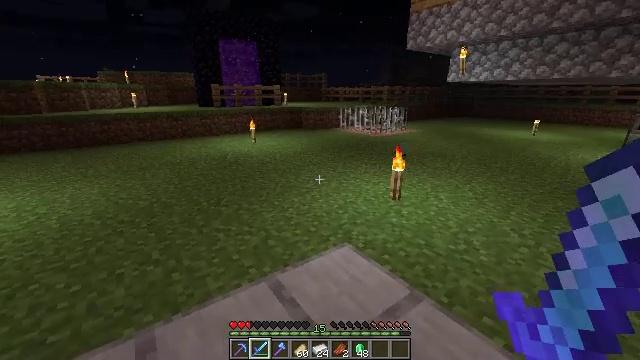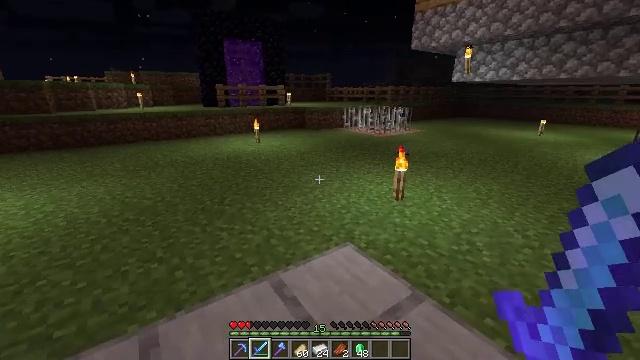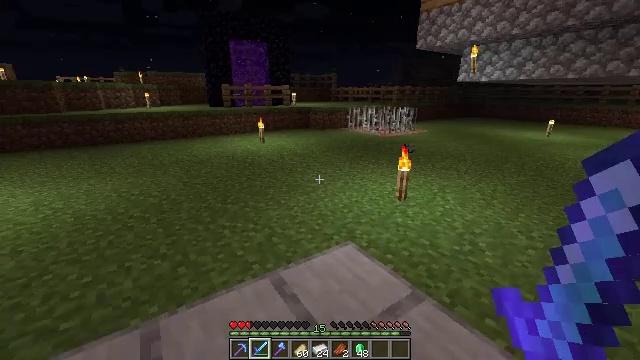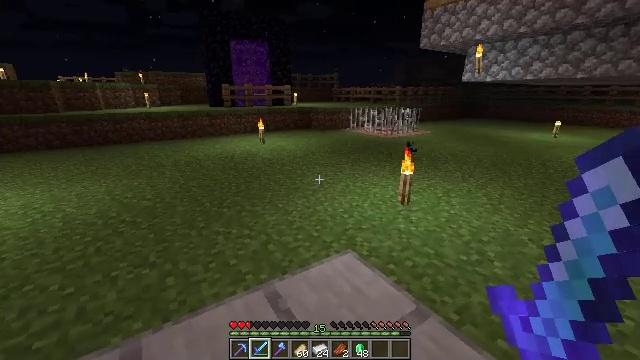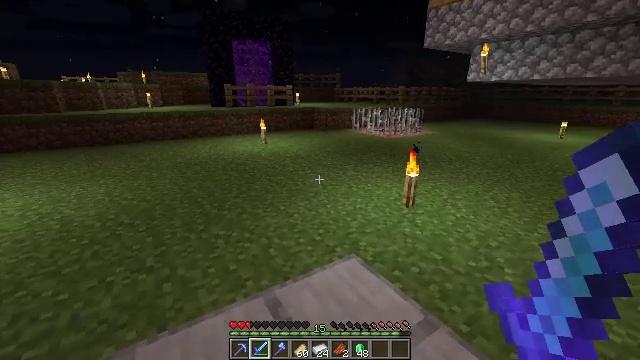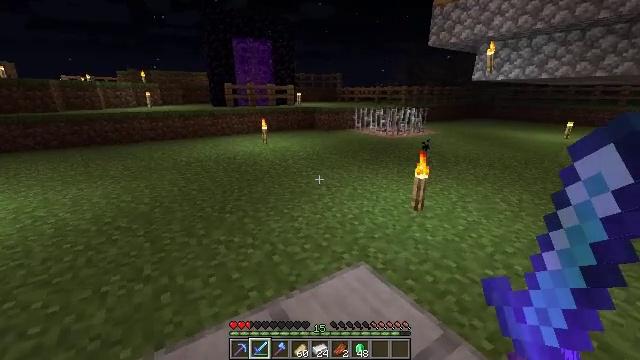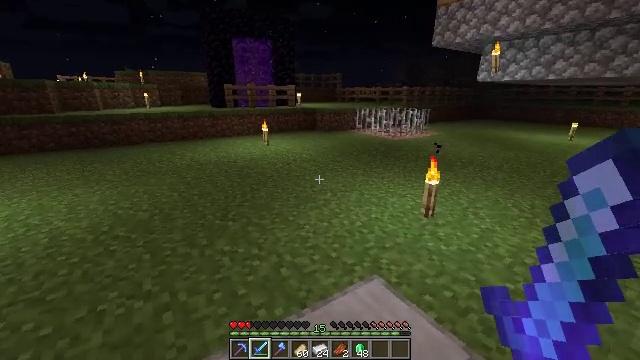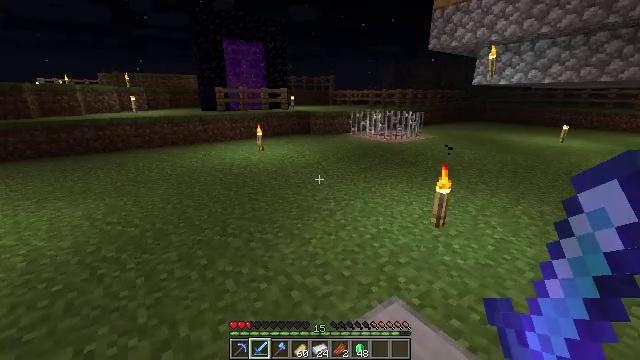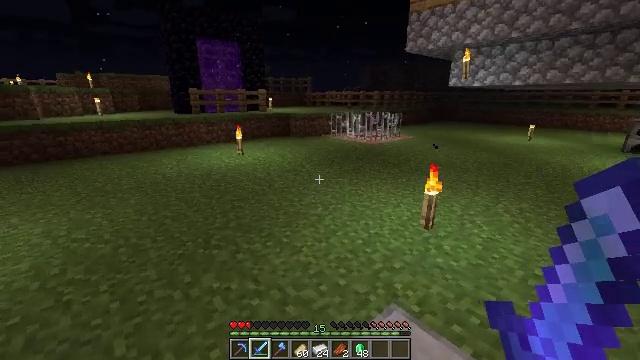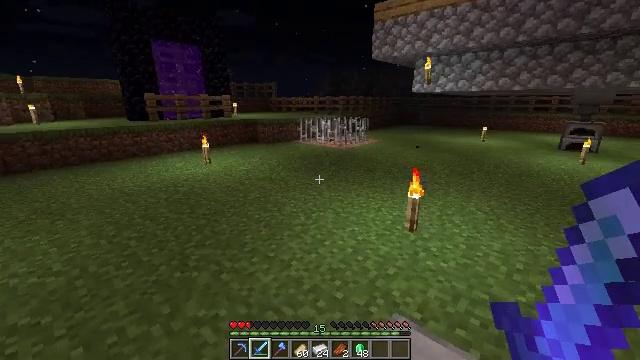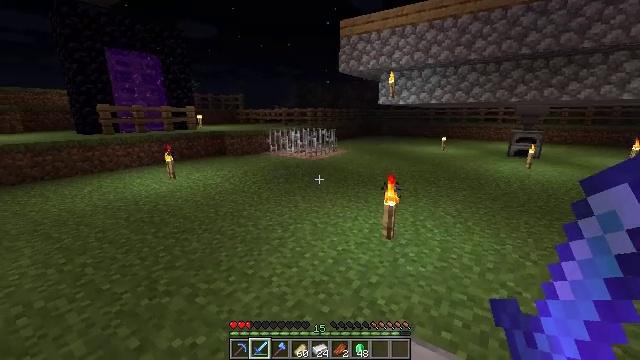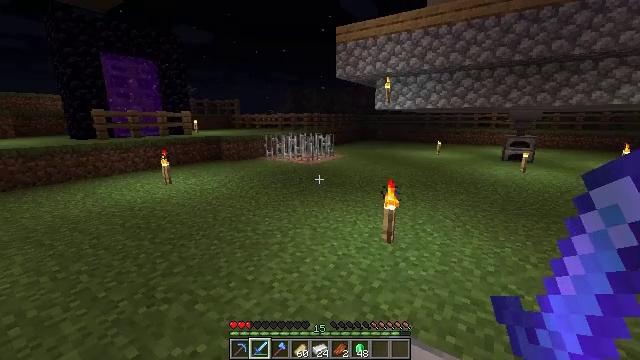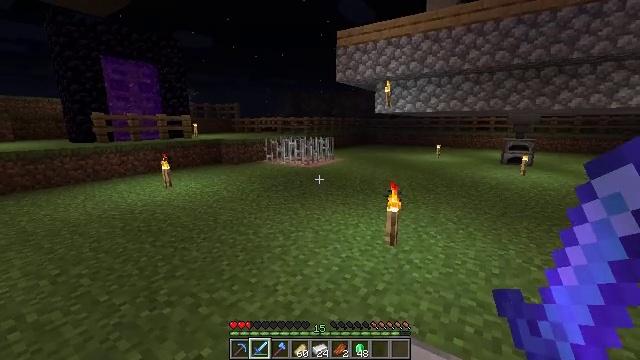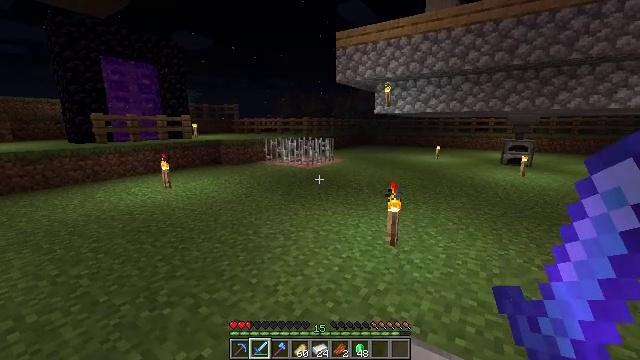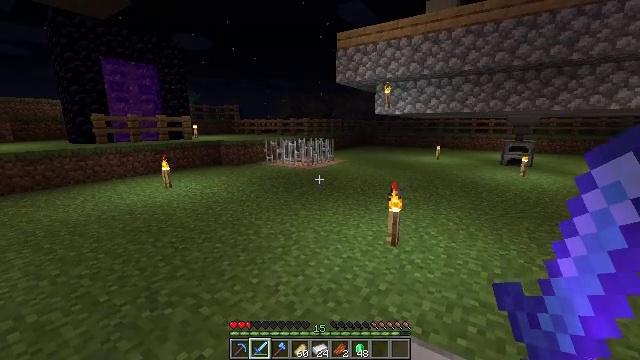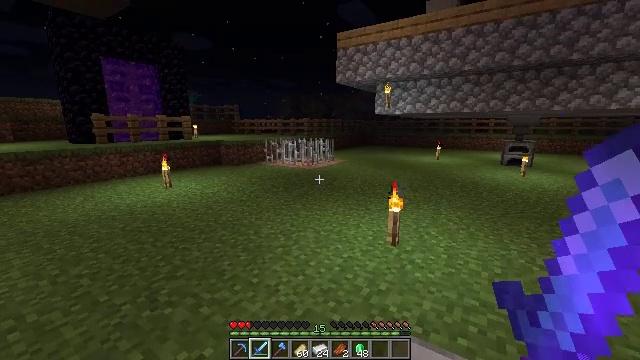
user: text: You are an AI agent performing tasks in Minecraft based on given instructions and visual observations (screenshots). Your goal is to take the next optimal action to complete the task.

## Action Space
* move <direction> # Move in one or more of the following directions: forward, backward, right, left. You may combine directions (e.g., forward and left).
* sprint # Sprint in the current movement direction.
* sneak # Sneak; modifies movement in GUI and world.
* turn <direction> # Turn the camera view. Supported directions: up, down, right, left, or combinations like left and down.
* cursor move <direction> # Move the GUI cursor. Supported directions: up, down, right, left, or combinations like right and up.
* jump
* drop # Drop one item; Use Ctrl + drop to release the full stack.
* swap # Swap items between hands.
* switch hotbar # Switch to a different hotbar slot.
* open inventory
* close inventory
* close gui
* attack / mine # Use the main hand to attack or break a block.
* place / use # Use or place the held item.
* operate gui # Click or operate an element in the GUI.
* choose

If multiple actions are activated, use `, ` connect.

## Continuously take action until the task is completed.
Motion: motion action
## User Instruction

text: Gather some oak planks.
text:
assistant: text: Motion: no_op
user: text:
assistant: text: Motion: move forward, turn left
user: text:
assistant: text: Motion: move forward
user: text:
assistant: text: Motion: move forward and move left
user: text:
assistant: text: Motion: move forward and move left
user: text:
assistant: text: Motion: move forward and move left
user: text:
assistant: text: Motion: move forward and move left, turn right
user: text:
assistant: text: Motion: move forward and move left, turn right
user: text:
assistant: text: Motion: move left, turn right and up
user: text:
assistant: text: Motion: turn right and up
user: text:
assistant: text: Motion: turn right and up
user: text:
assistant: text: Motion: no_op
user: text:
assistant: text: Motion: no_op
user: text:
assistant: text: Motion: no_op
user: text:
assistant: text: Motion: no_op
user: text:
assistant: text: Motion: no_op
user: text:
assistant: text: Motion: no_op
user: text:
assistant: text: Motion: no_op
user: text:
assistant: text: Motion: no_op
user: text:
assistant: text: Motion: no_op
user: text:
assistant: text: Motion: no_op
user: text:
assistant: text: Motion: no_op
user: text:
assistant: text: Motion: no_op
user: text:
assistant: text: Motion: no_op
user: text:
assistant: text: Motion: no_op
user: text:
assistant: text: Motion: no_op
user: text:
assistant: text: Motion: no_op
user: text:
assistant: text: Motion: no_op
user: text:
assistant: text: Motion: no_op
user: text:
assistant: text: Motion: no_op